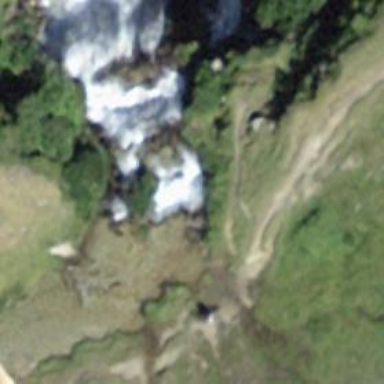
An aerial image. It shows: Beautiful waterfall.